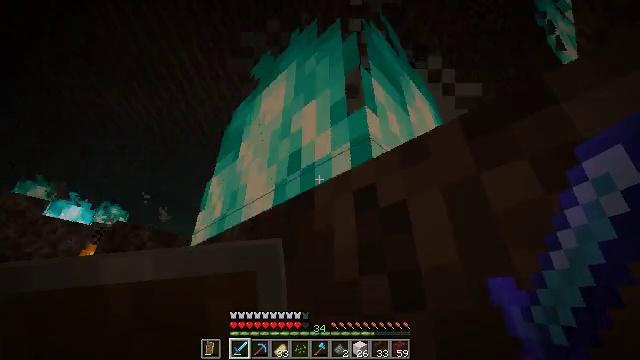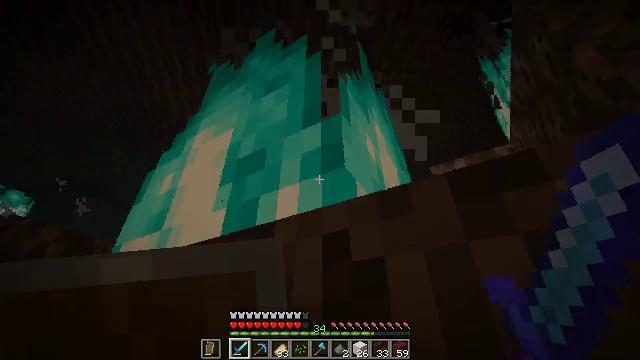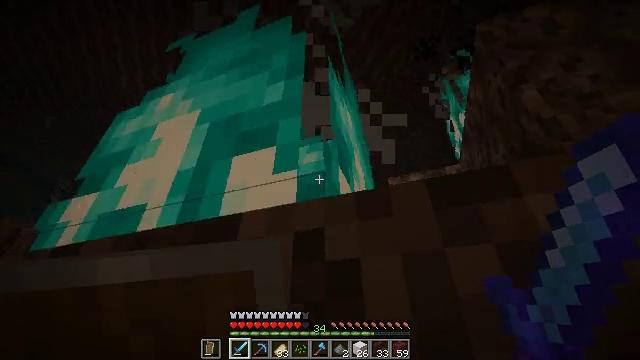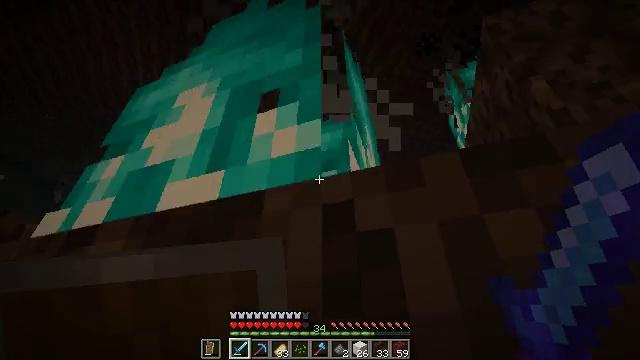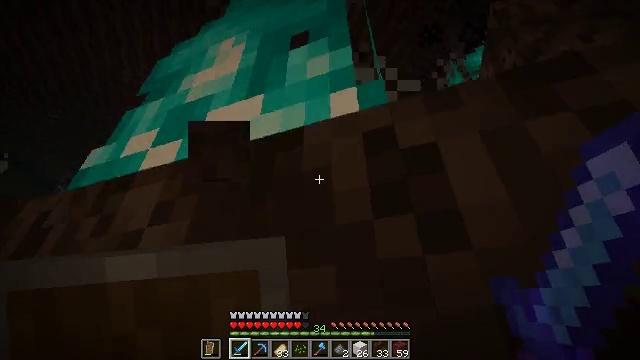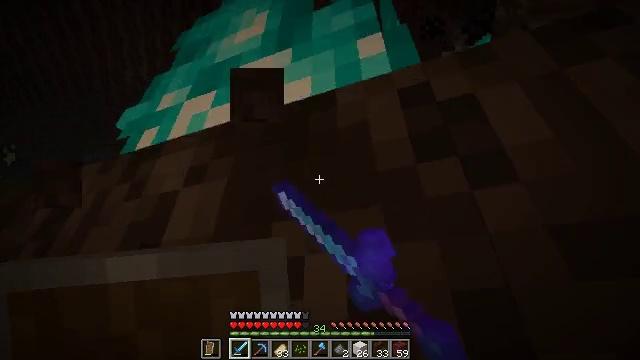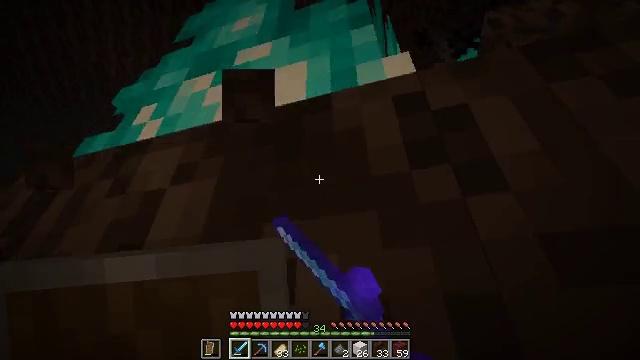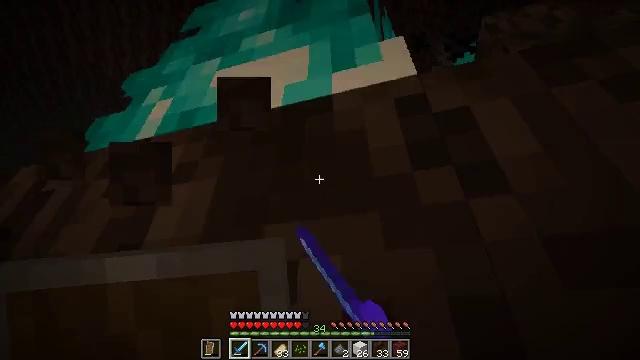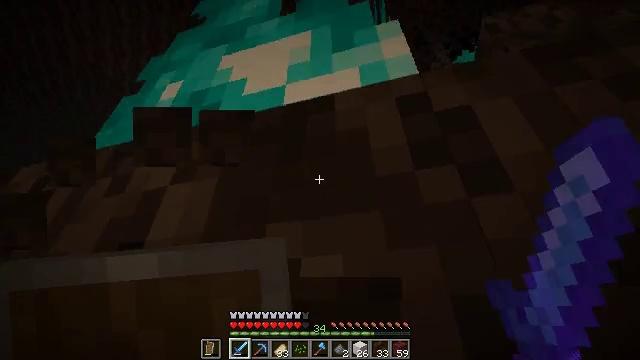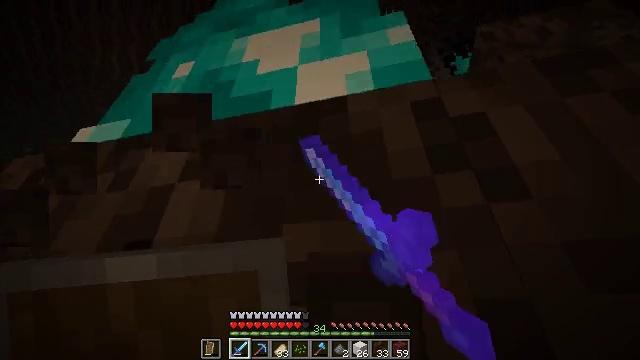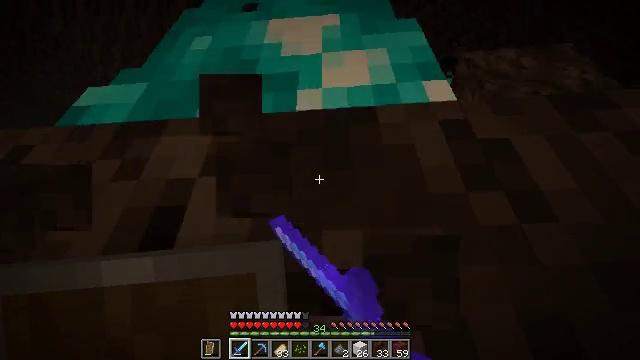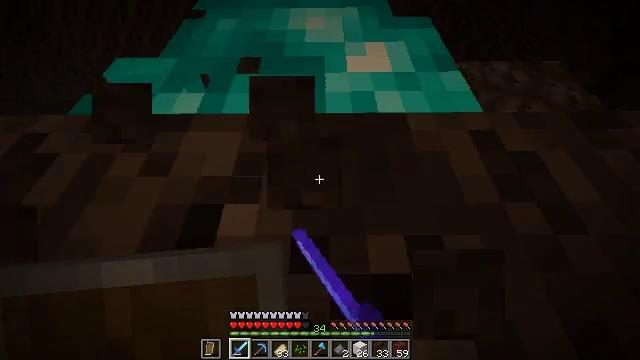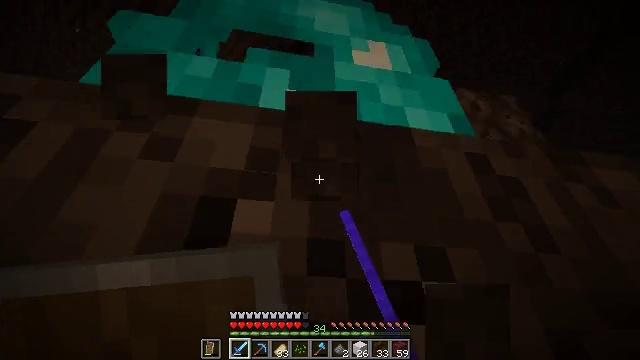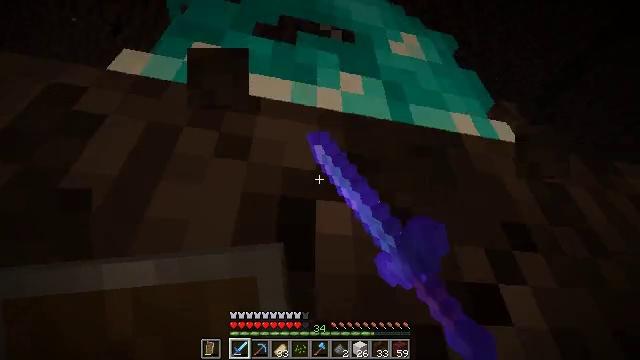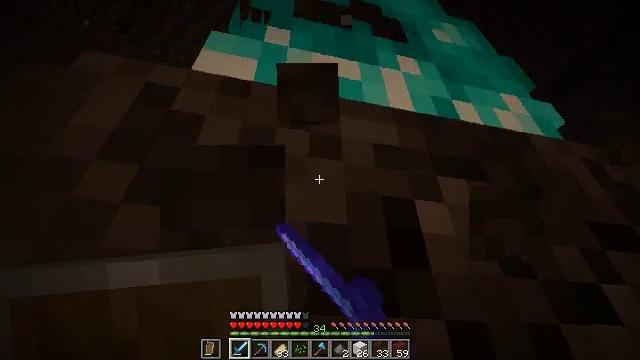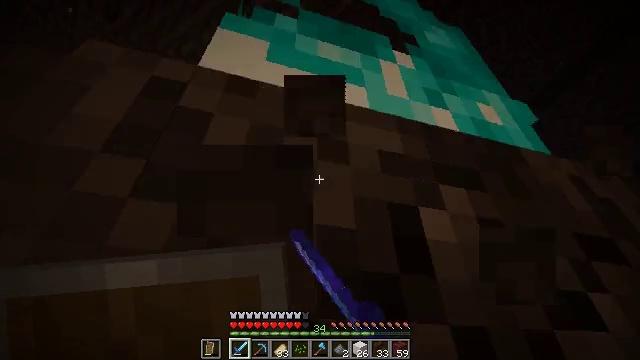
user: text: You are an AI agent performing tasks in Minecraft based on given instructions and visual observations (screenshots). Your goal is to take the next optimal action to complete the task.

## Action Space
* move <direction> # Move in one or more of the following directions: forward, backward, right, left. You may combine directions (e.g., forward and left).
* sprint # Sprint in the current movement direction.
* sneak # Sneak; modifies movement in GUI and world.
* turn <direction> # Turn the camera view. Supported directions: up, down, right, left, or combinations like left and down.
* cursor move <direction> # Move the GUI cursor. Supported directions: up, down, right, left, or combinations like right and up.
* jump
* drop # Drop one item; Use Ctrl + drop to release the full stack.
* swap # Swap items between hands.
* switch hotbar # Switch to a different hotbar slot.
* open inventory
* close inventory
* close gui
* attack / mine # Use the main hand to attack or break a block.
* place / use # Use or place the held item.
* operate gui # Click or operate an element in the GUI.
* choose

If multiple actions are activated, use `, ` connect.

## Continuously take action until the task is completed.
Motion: motion action
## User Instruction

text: Break the block holding the soul fire.
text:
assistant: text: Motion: move forward and move left, turn right and up
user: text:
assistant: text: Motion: move forward and move left, turn right
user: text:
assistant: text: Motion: move forward and move left
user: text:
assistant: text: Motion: move forward and move left, attack / mine
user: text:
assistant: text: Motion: move left, attack / mine
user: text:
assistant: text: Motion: turn right and up, attack / mine
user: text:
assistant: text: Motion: attack / mine
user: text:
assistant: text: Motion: attack / mine
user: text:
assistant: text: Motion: move left, turn right, attack / mine
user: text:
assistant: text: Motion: move left, turn right, attack / mine
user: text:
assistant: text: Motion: move left, turn right, attack / mine
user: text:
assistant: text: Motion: move left, turn right, attack / mine
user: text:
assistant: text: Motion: move left, turn right, attack / mine
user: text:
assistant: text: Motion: move left, attack / mine
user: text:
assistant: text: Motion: turn right, attack / mine
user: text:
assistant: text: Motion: turn right, attack / mine, jump
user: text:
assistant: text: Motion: turn right and down, attack / mine, jump
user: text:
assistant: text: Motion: move left, turn right and down, attack / mine, jump
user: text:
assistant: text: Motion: move left, turn right and down, attack / mine, jump
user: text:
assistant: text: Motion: move back and move left, turn right and down, attack / mine, jump
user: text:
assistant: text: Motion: move back and move left, turn right and down, attack / mine, jump
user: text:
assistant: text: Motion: move back and move left, turn down, attack / mine
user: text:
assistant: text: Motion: move back and move left, turn down, attack / mine
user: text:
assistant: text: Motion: move back, attack / mine
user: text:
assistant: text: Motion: move back, attack / mine
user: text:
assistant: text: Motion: turn up, attack / mine
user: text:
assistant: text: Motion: turn up, attack / mine
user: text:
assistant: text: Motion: turn up, attack / mine
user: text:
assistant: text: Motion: turn up, attack / mine
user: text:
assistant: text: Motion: move left, attack / mine